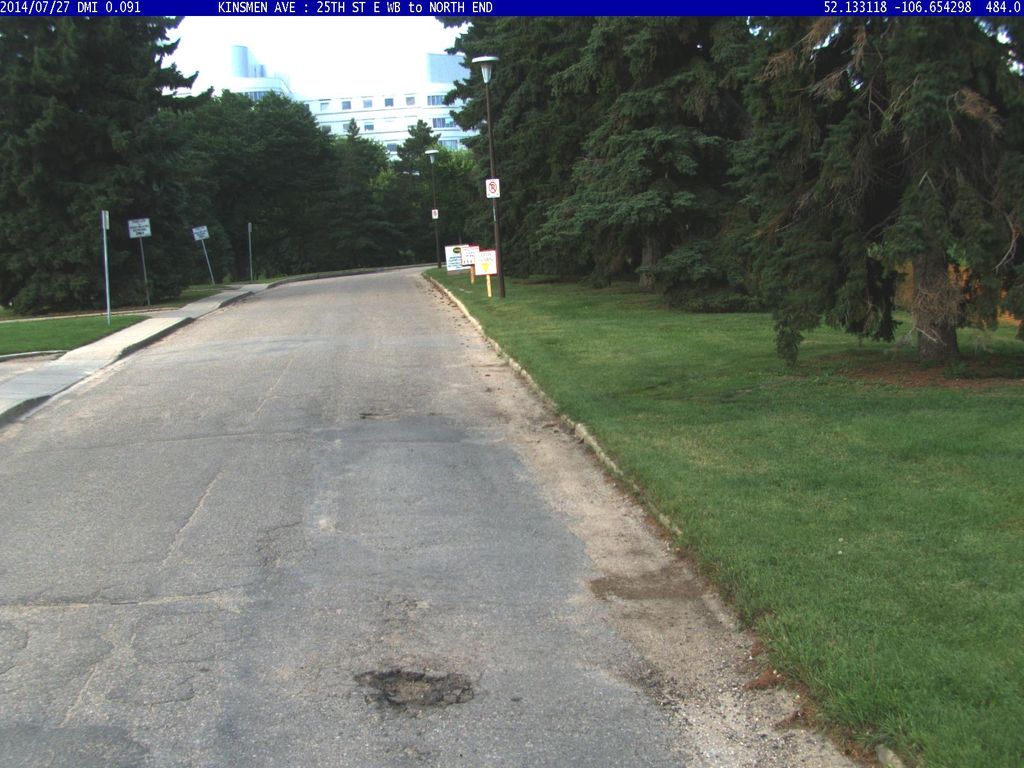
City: saskatoon